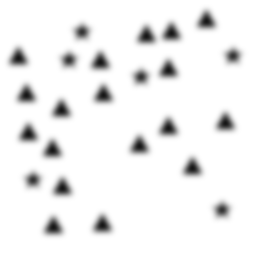
Squares: 0
Triangles: 18
Stars: 6
Total shapes: 24